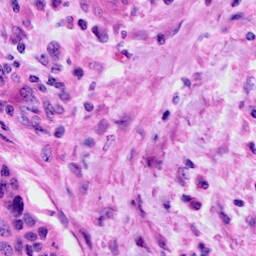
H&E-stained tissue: Cervix